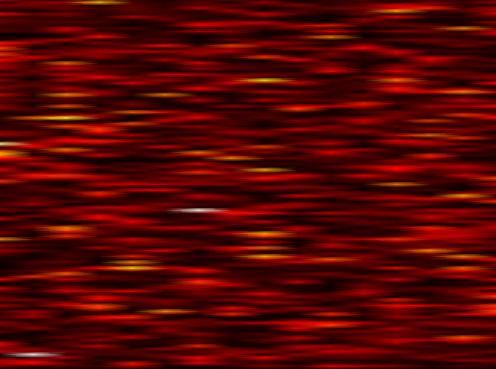
Label: FBMC